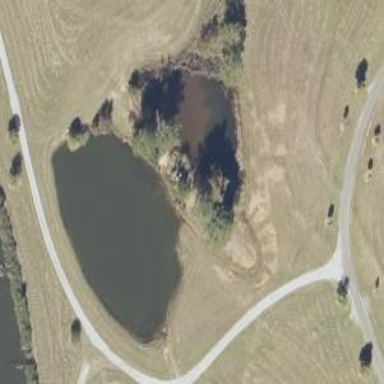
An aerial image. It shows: Pond with natural water.